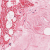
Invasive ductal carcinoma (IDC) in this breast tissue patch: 0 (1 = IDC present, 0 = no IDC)